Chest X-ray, PA view. Patient: 59 years old, sex F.
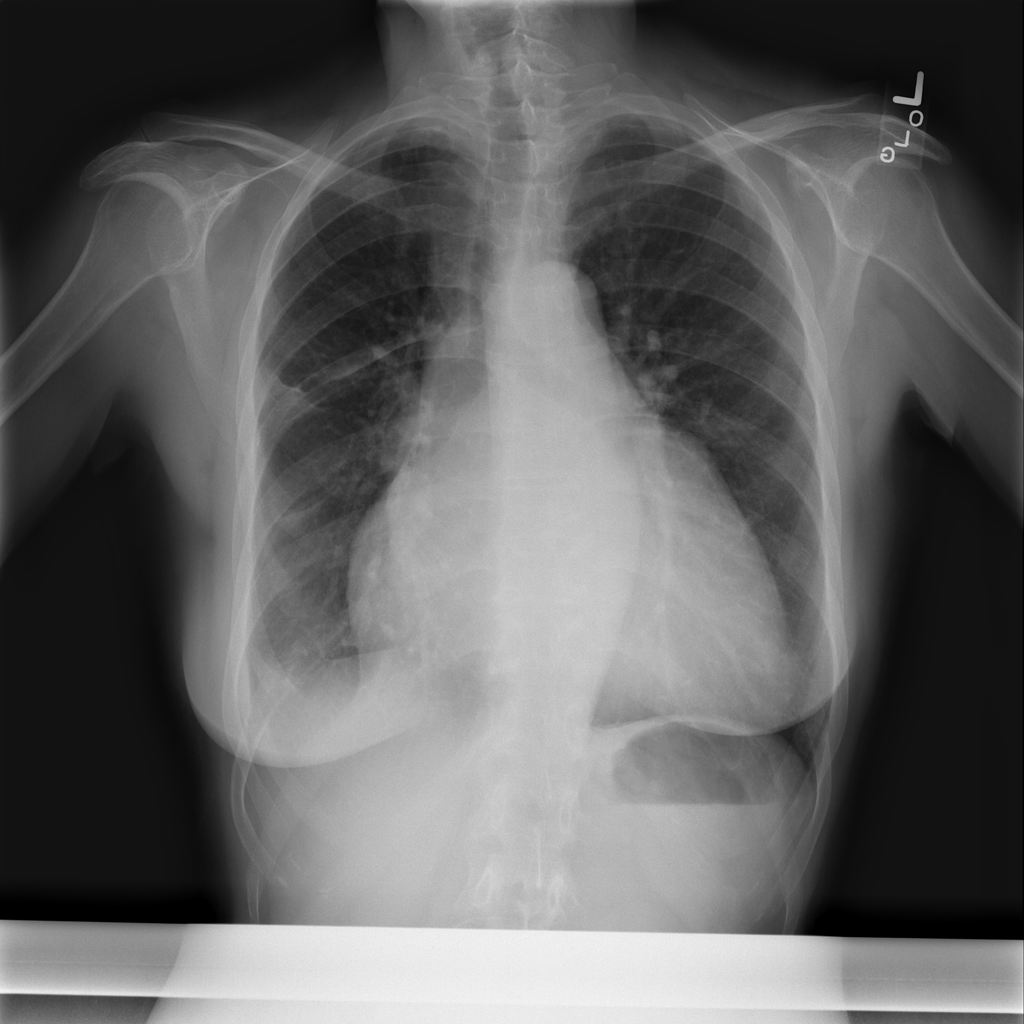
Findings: Effusion